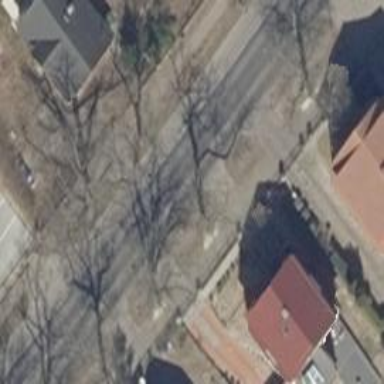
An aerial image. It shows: Avenue lined with broadleaved deciduous trees.